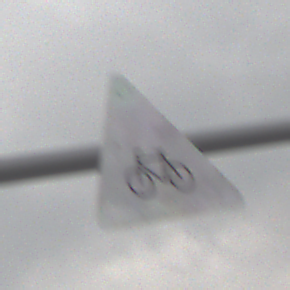
Verkehrszeichen: RadverkehrRechts
Umgebung: Outdoor, Nature
Tageszeit: MorningAfternoon
Wetter: Overcast
Licht: Natural
Jahreszeit: NotSpecified
Kontrast: LowContrast